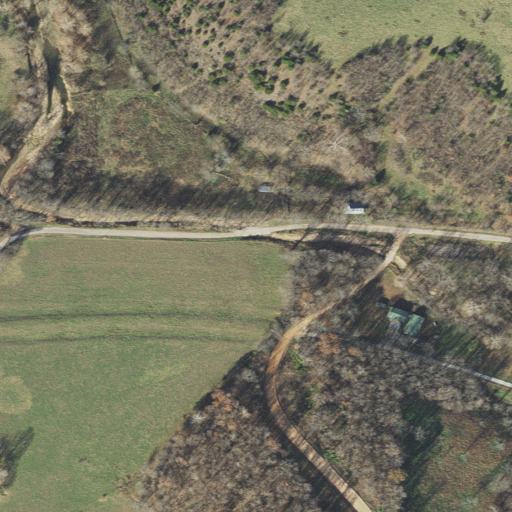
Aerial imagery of valley in Arkansas named Racetrack Hollow containing pasture, open development, deciduous forest, grassland, low intensity development, and woody wetlands